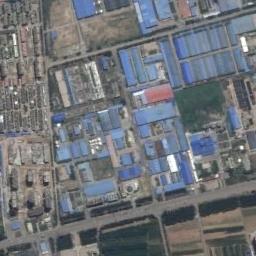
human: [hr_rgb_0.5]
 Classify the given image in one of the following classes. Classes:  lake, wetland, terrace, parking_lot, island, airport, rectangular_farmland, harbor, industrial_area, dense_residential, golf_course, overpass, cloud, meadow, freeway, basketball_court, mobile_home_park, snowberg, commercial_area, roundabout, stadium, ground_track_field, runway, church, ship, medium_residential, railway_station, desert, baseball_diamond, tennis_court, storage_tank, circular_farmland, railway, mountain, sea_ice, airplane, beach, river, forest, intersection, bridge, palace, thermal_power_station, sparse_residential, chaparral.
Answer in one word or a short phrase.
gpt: industrial_area